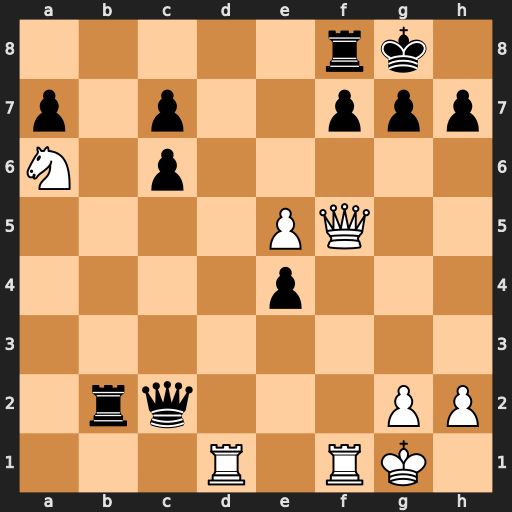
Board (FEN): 5rk1/p1p2ppp/N1p5/4PQ2/4p3/8/1rq3PP/3R1RK1
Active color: w
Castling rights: -
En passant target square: -
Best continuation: Qxf7+ Rxf7 Rd8+ Rf8 Rfxf8#